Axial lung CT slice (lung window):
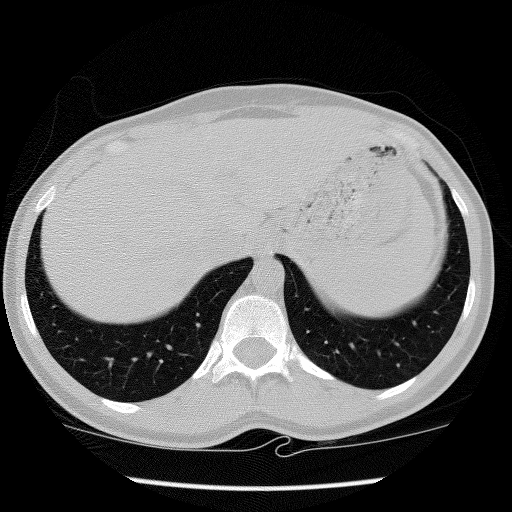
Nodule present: no